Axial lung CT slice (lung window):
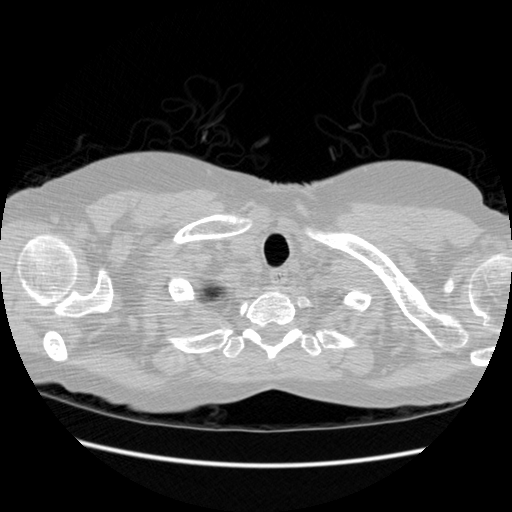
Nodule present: no